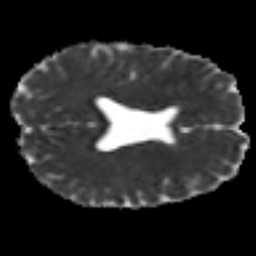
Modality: MD
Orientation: axial
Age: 34
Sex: male
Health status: healthy
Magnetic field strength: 3 T
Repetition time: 8.4 s
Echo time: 0.0926 s